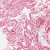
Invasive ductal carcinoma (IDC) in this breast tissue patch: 0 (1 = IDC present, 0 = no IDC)